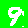
Digit: 9